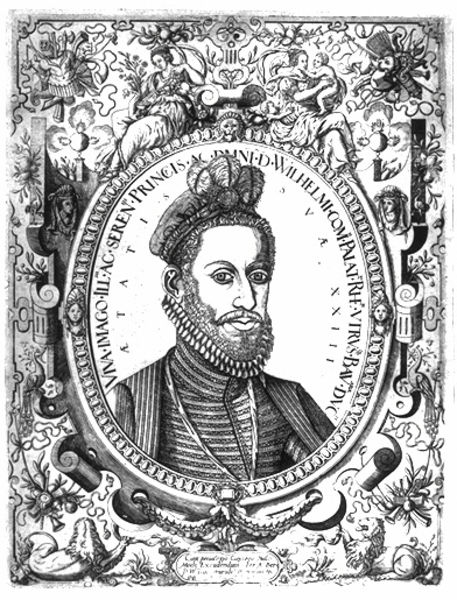
Titel: Bildnis des Herzogs Wilhelm V. von Bayern
Künstler: Peter Weinher
Institution: (Seriendruck)
Schlagwörter: feder, kopf, mann, weiß, frauen, menschen, frau, grau, hut, mund, nase, schmuck, schwarz, stirn, szene, zeichnung, blick, haube, ornament, bart, hemd, mütze, augen, bärtig, federn, kragen, mensch, rahmen, vollbart, bild, bildnis, halskrause, portrait, porträt, schauen, spiegel, haare, mantel, kind, blatt, pflanze, pflanzen, krone, lippen, rokoko, kinder, kreis, oval, rund, tondo, engel, federbusch, kopfbedeckung, schrift, papier, kette, grafik, graphik, könig, weiber, inschrift, pupillen, ornamente, verzierung, gestreift, schnauzer, buch, spanisch, medaillon, deko, druck, schwarz weiß, stich, text, bleistift, stehkragen, krause, buchdruck, titelseite, untertitel, schnörkel, halbprofil, löwen, rollen, mittelalter, wams, kröse, halskragen, spanische tracht, postkarte, pute, ikone, eins, umrahmt, münze, groteske, wilhelm, spielkarte, latein, eingerahmt, puti, hal, mandelaugen, lappe, spiekarte, prince, princ, symbo, reliefverziehrung